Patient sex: M
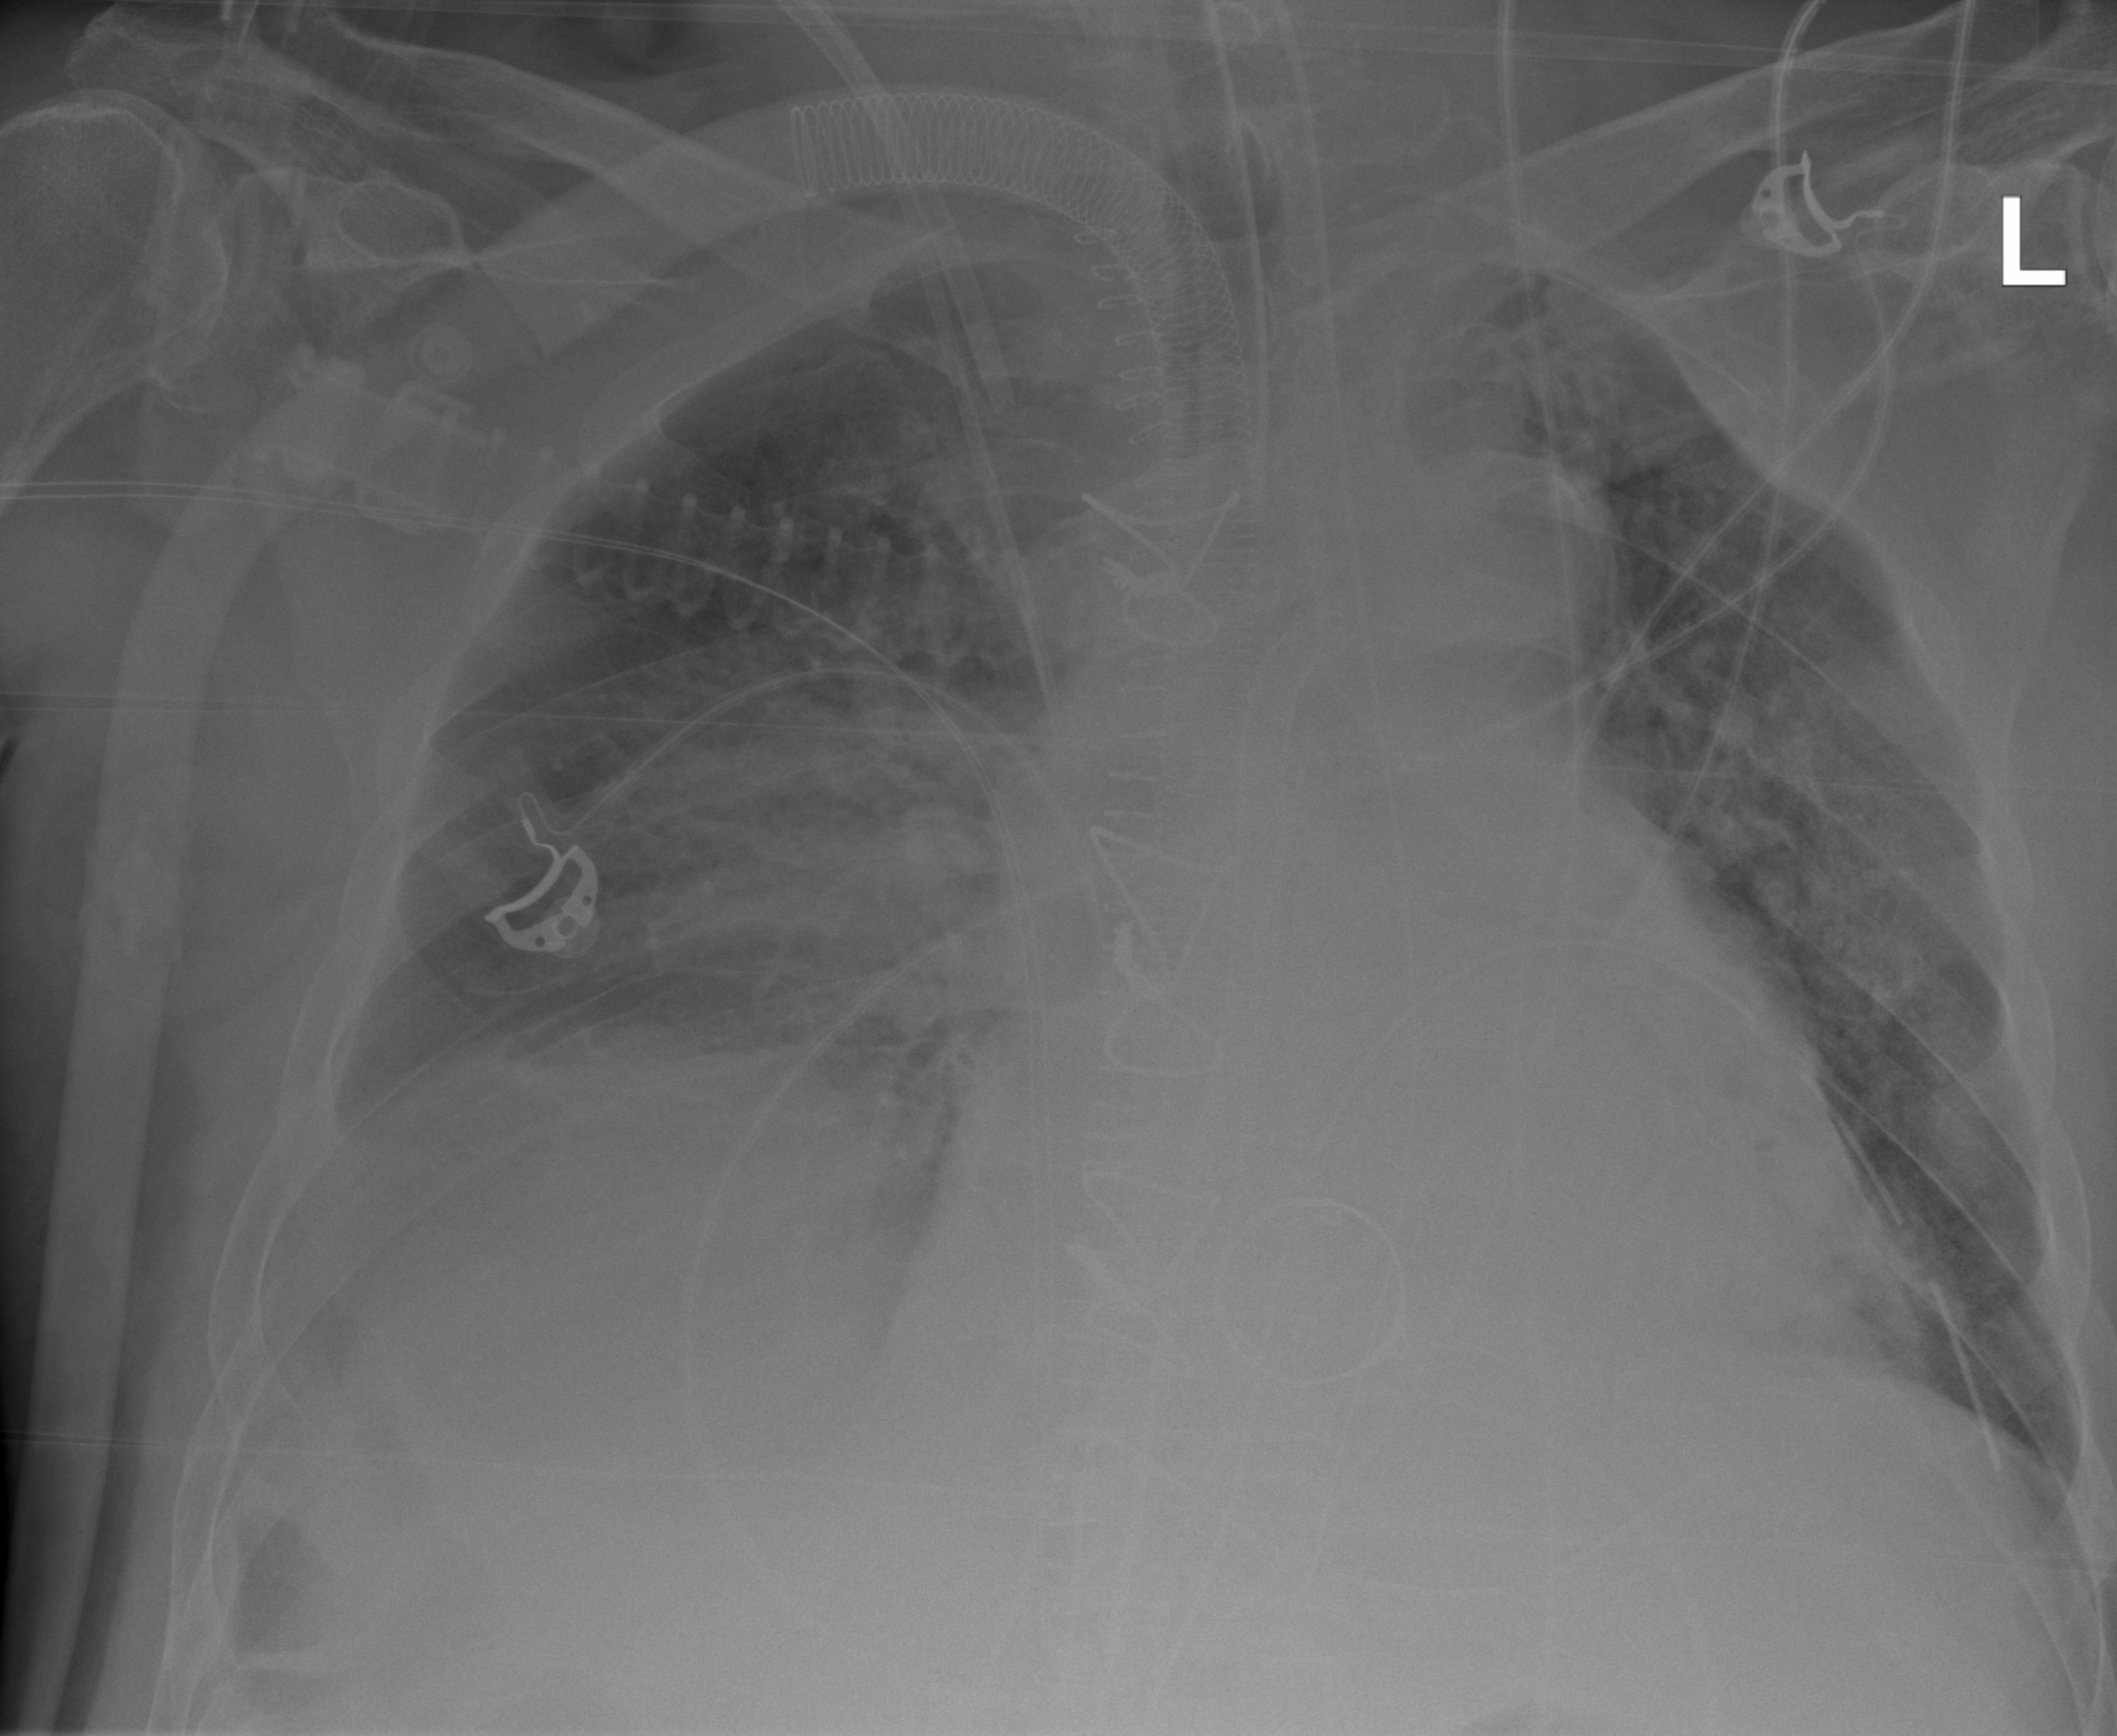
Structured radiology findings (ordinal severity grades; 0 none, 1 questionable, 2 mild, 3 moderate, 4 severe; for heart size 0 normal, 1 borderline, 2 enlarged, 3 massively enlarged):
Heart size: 2
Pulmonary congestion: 2
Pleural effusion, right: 2
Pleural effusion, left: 0
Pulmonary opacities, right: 2
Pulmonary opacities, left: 2
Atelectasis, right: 3
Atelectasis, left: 2